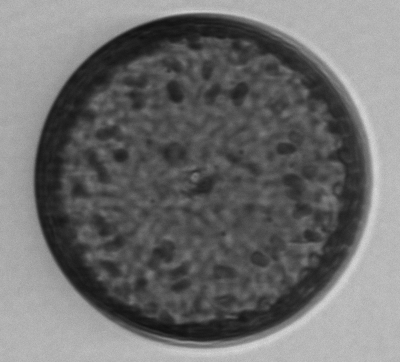
Label: Coscinodiscus